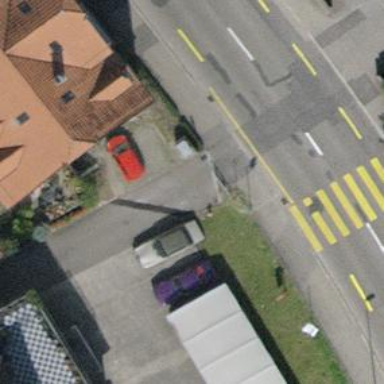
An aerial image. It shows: Asphalt road in residential area.